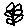
Label: flower